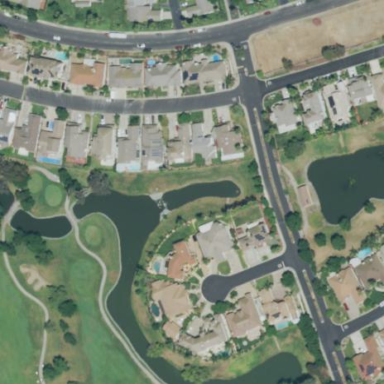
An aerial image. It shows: Picturesque scene of golf course with lateral water hazard.